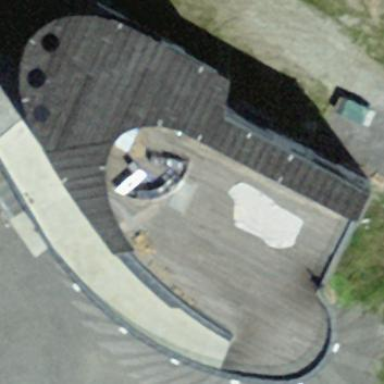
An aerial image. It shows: Restaurant building.